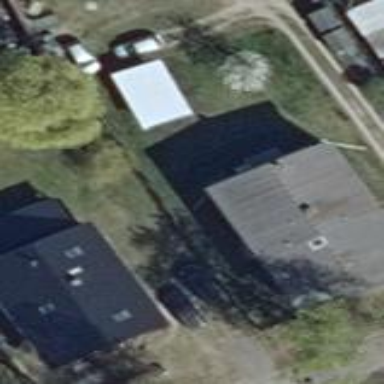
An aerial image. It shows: Simple house.